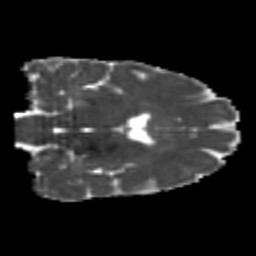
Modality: MD
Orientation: coronal
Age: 24
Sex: female
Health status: healthy
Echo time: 0.074 s